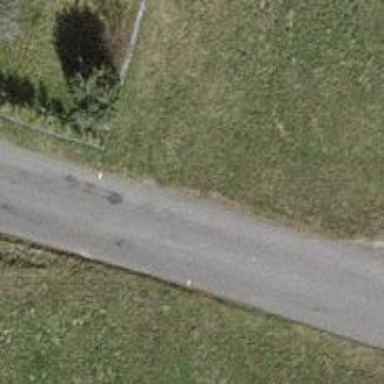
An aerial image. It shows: Residential road.